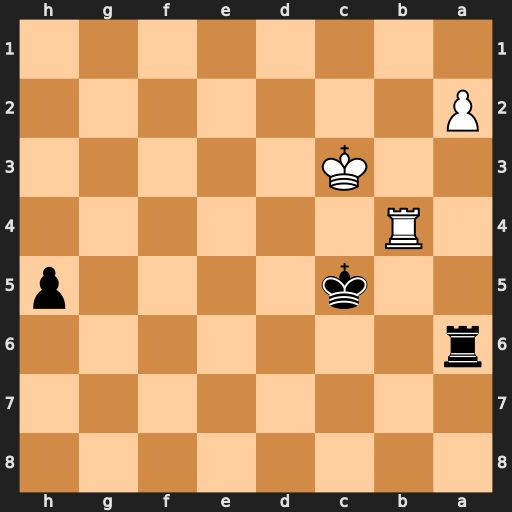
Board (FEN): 8/8/r7/2k4p/1R6/2K5/P7/8
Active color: b
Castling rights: -
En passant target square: -
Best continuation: Ra3+ Rb3 Rxb3+ axb3 h4